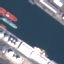
Land use / land cover: River